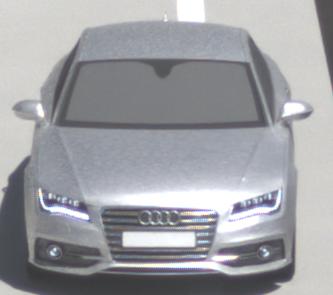
Make: Audi
Model: S7 Sportback cod
Detailed model: S7 (4G) Sportback
Model produced from: 2012/06
Model produced until: 2014/05
Doors: 5
Color: white
Road condition: dry road
Daytime: midday
Contrast: high contrast